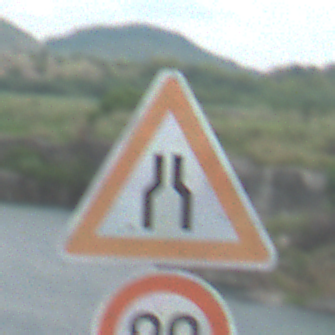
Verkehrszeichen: VerengteFahrbahn
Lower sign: Geschwindigkeit80
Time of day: MorningAfternoon
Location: Outdoor (Nature)
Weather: PartlyCloudy
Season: NotSpecified
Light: Natural